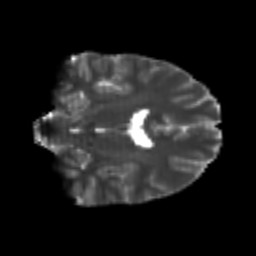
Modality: T2w
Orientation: coronal
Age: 22
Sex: male
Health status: healthy
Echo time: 0.074 s